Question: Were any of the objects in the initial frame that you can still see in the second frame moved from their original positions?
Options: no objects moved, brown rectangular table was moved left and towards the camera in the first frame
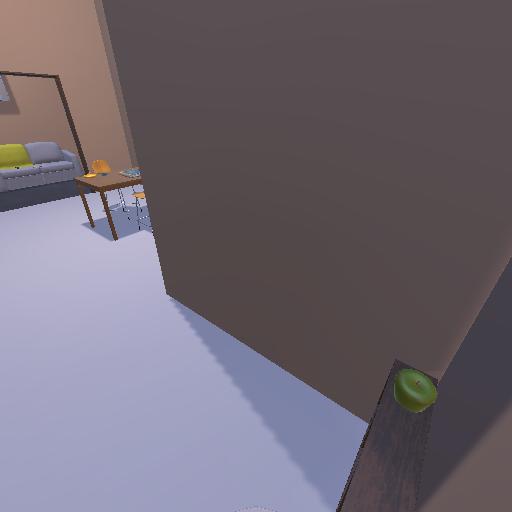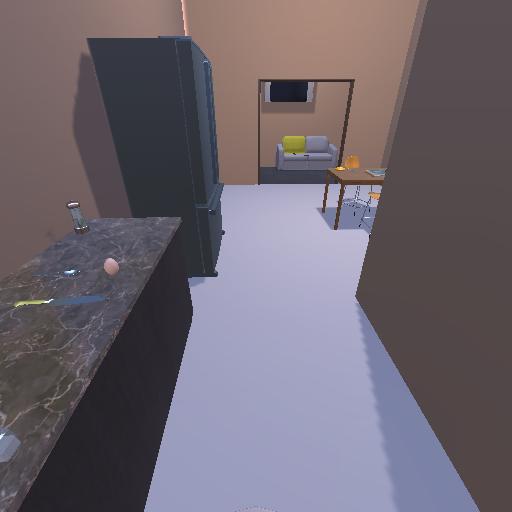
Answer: no objects moved